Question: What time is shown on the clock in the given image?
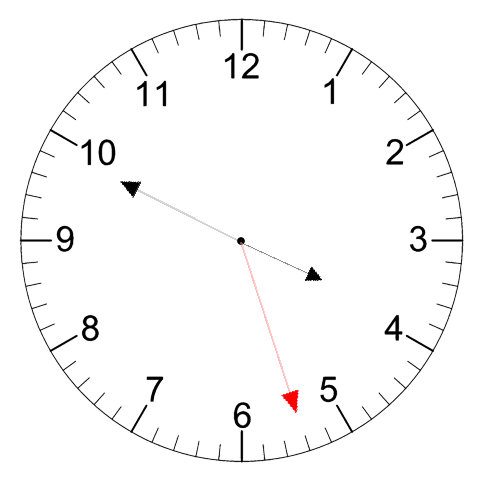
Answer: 03:49:27